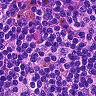
Metastatic tissue present: no